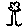
Label: tree